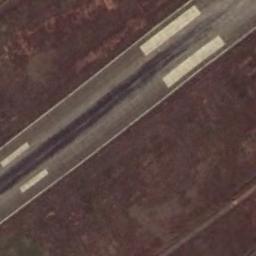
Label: runway